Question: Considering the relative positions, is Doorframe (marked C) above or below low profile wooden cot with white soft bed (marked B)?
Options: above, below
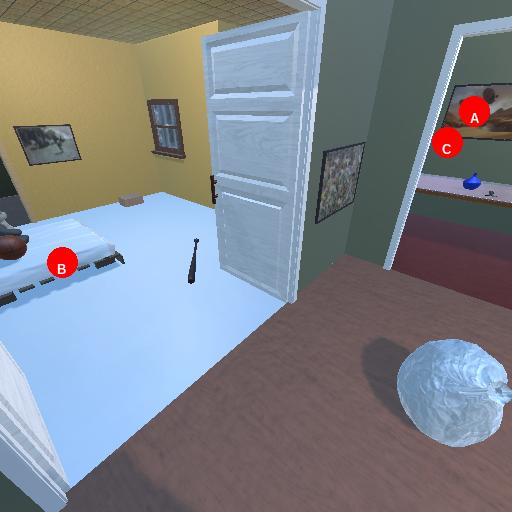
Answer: above